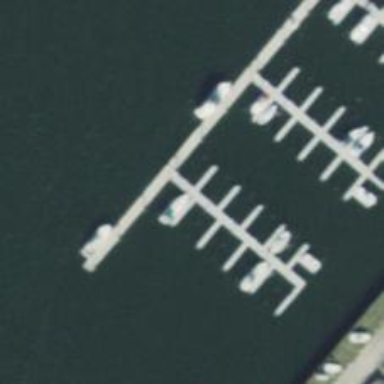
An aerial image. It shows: Pier with mooring facilities.